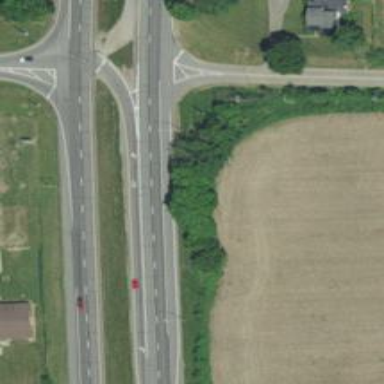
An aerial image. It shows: Expressway with asphalt surface classified as trunk highway.